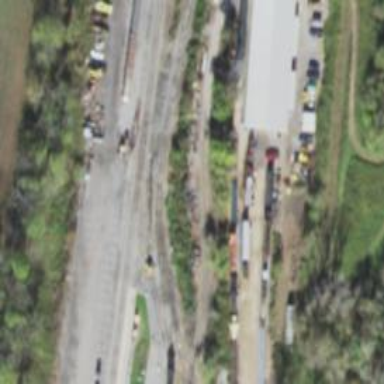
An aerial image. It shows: Preserved railway yard.